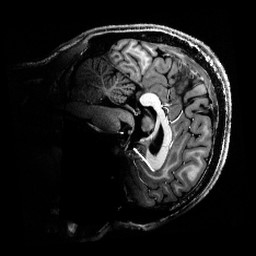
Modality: T1w
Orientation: sagittal
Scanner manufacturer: siemens
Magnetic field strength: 6.98 T
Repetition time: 5 s
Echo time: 0.00343 s